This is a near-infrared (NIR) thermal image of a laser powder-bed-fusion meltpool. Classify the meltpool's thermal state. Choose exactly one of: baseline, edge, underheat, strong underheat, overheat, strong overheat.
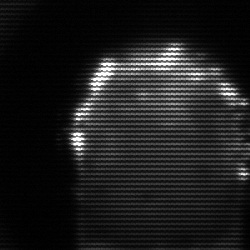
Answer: baseline